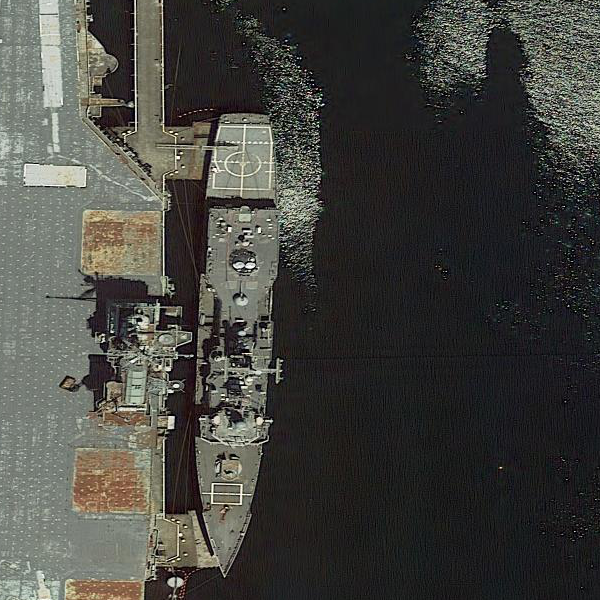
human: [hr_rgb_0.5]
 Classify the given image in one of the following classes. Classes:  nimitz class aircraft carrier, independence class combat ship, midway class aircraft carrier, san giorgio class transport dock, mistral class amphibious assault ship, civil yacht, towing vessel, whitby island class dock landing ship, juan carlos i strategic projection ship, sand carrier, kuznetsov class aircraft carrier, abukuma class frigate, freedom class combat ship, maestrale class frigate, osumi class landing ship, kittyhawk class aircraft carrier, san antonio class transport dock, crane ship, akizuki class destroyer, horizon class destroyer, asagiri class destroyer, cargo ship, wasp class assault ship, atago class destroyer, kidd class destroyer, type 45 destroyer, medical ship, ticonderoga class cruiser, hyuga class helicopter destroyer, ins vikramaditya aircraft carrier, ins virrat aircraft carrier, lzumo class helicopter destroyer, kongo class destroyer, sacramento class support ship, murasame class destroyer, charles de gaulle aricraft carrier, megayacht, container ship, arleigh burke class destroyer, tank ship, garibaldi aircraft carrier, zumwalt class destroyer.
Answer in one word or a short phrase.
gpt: Ticonderoga class cruiser